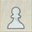
Piece: wP